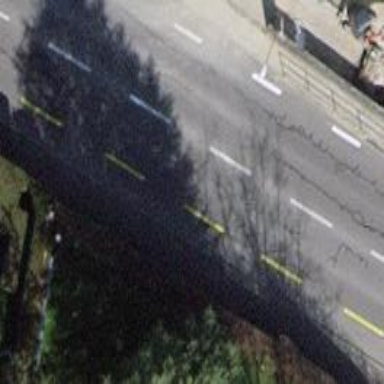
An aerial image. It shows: Secondary road with asphalt surface and sidewalks on both sides.